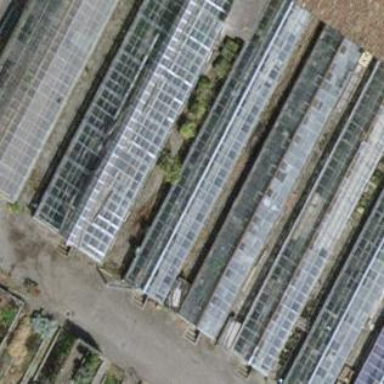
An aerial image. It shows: Greenhouse used for horticulture.